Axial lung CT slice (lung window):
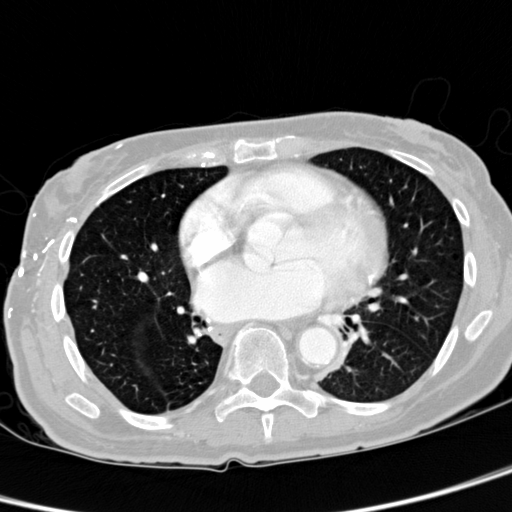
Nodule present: no